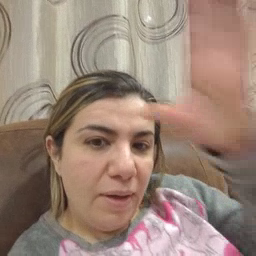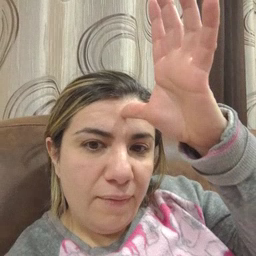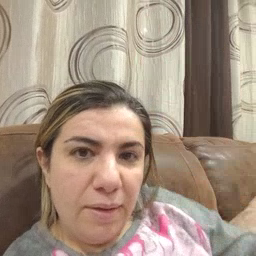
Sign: dad